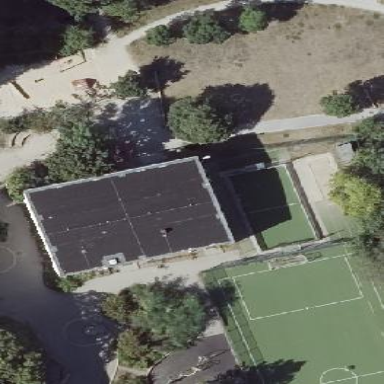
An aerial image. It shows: School building with sports center offering various sports activities.